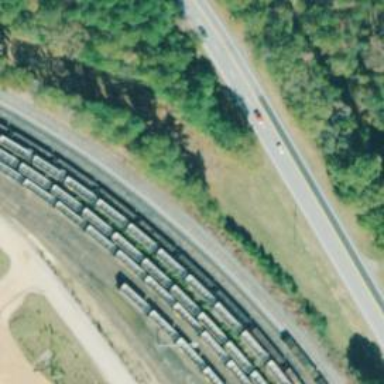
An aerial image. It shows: Railway yard for car storage. The yard is specifically designated for freight cars and is equipped with rail tracks.